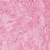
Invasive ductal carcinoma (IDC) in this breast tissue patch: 0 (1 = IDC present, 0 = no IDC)